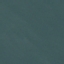
Land use / land cover: SeaLake